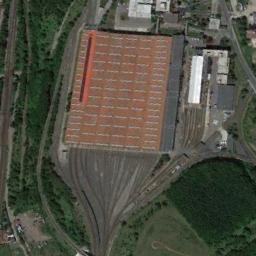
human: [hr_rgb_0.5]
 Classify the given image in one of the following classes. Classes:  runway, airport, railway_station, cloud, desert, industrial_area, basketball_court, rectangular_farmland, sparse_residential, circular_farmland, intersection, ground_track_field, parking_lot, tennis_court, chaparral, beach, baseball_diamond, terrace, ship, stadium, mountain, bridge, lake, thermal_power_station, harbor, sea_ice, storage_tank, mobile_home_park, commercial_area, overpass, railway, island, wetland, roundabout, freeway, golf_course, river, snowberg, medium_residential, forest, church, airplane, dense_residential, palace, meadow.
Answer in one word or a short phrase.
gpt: railway_station